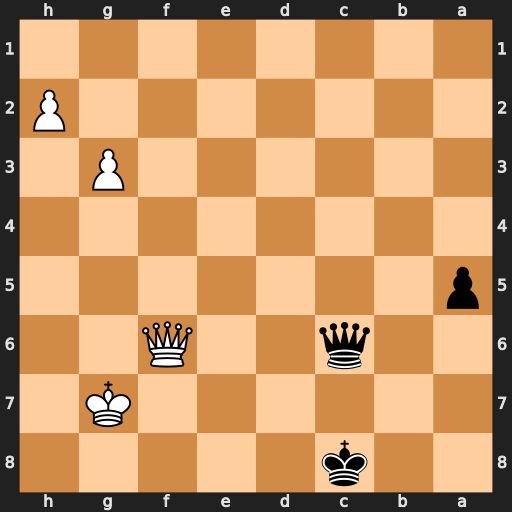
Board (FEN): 2k5/6K1/2q2Q2/p7/8/6P1/7P/8
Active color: b
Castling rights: -
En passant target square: -
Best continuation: Qxf6+ Kxf6 a4